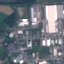
Label: Industrial